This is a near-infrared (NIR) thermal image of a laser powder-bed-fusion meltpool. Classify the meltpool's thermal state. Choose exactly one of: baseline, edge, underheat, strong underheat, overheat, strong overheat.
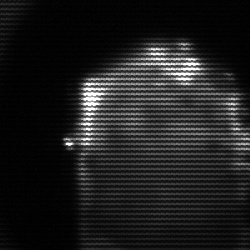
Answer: baseline